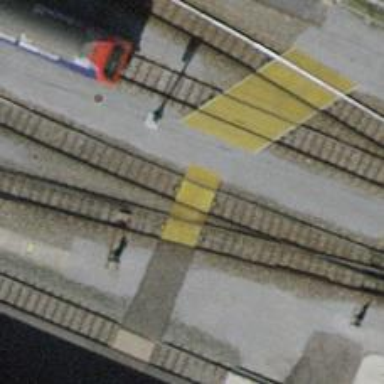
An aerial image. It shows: Single-track electrified railway yard with contact line electrification.